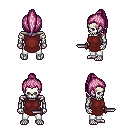
a pixel art fantasy rpg character, male body template, skeleton, maroon tunic, white pants, pink long topknot hairstyle, dagger, four views (front, back, left, right), 2x2 character sprite sheet, small pixel art, hard edges, no anti-aliasing